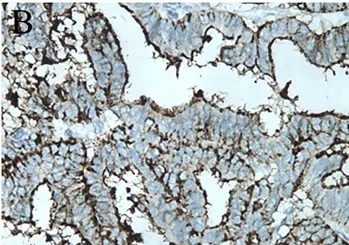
(B) Immunostaining for CA125 showing a positive reaction (200x).
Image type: pathology (immunostaining)